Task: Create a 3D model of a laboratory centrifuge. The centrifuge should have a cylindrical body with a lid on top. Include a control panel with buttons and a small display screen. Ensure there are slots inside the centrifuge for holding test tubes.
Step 316:
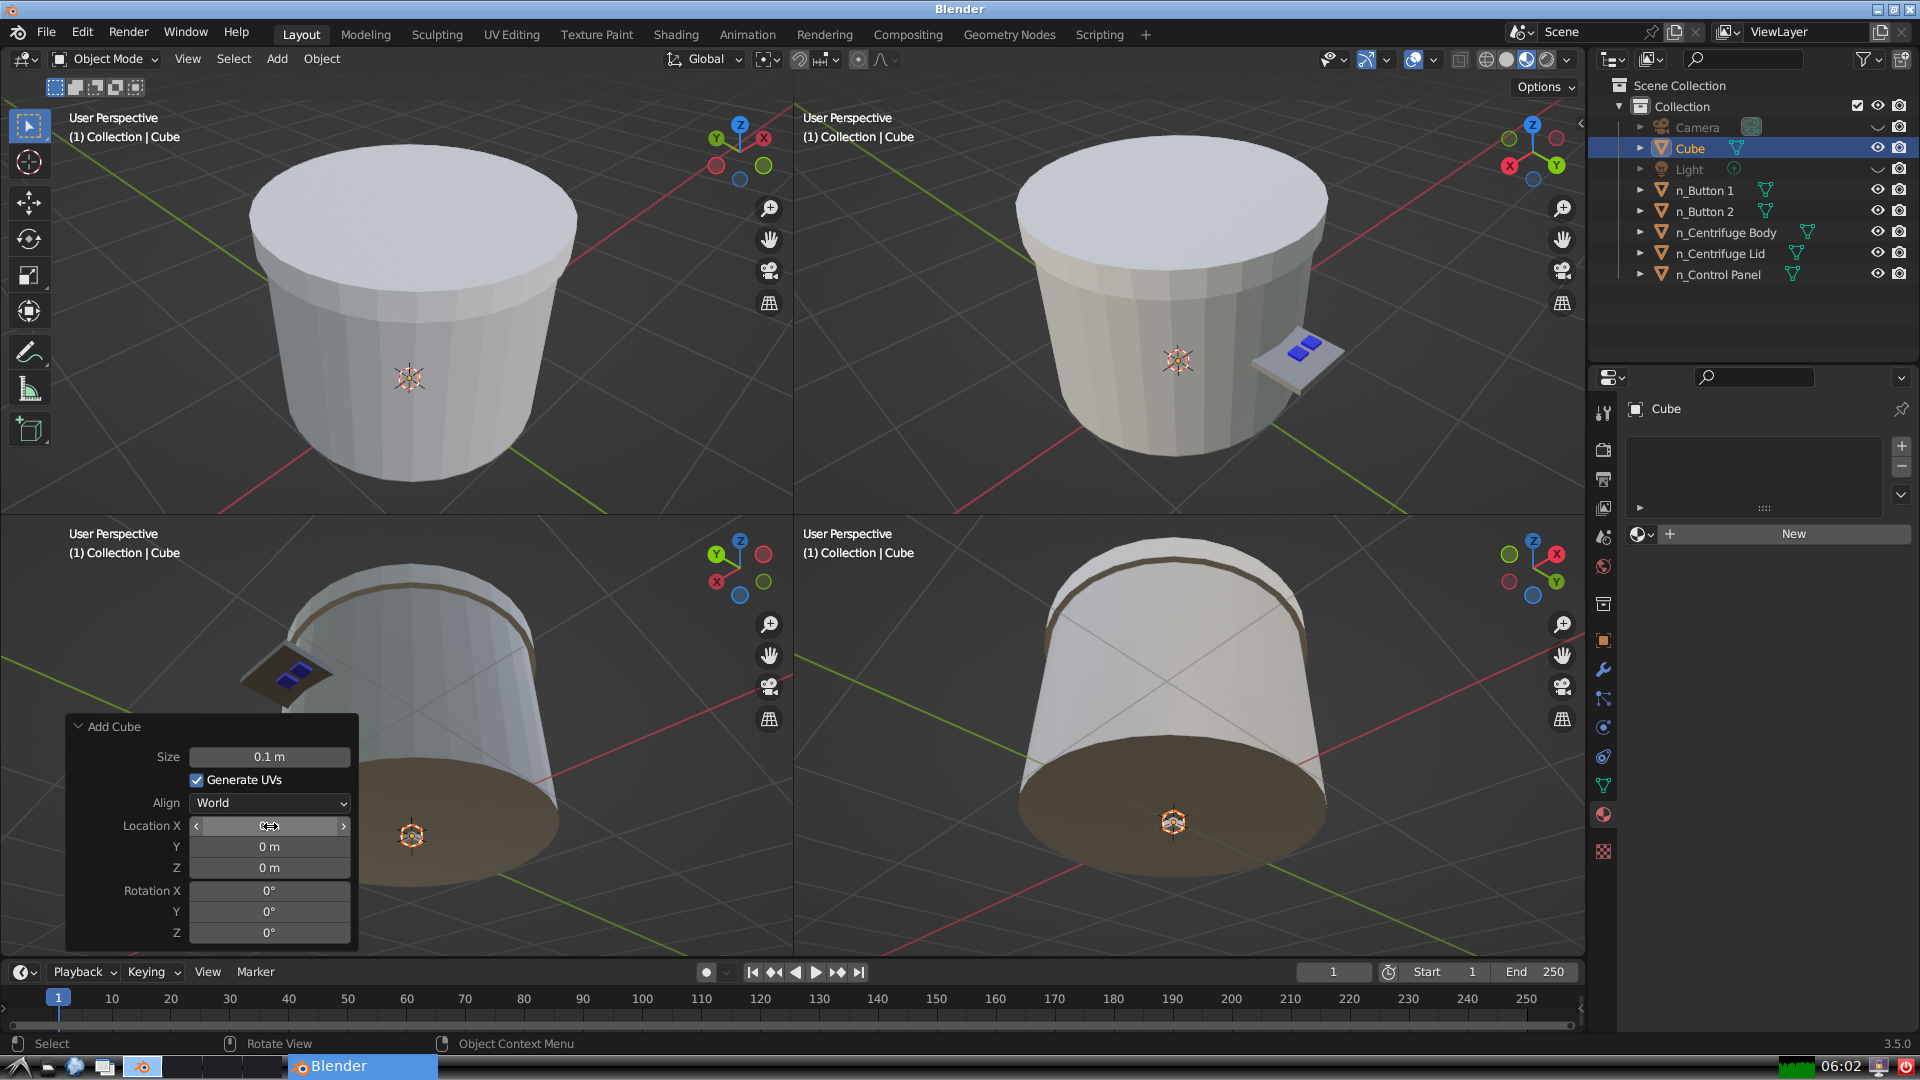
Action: click: no